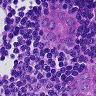
Metastatic tissue present: yes